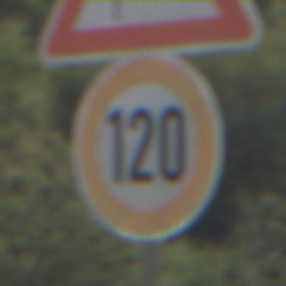
Verkehrszeichen: Geschwindigkeit120
Zusatzzeichen oben: SeitenwindVonLinks
Umgebung: Outdoor, Nature
Tageszeit: Midday
Wetter: PartlyCloudy
Licht: Natural
Jahreszeit: NotSpecified
Kontrast: HighContrast